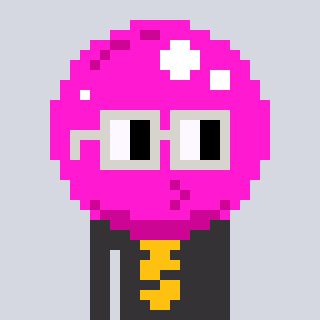
a pixel art character with square light gray glasses, a bubblegum-shaped head and a grayscale-colored body on a cool background